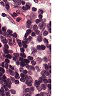
Metastatic tissue present: no